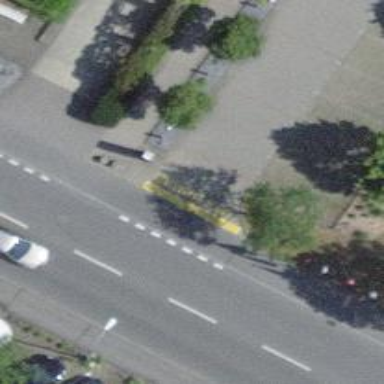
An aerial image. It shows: Parking aisle with paving stones.